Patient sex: M
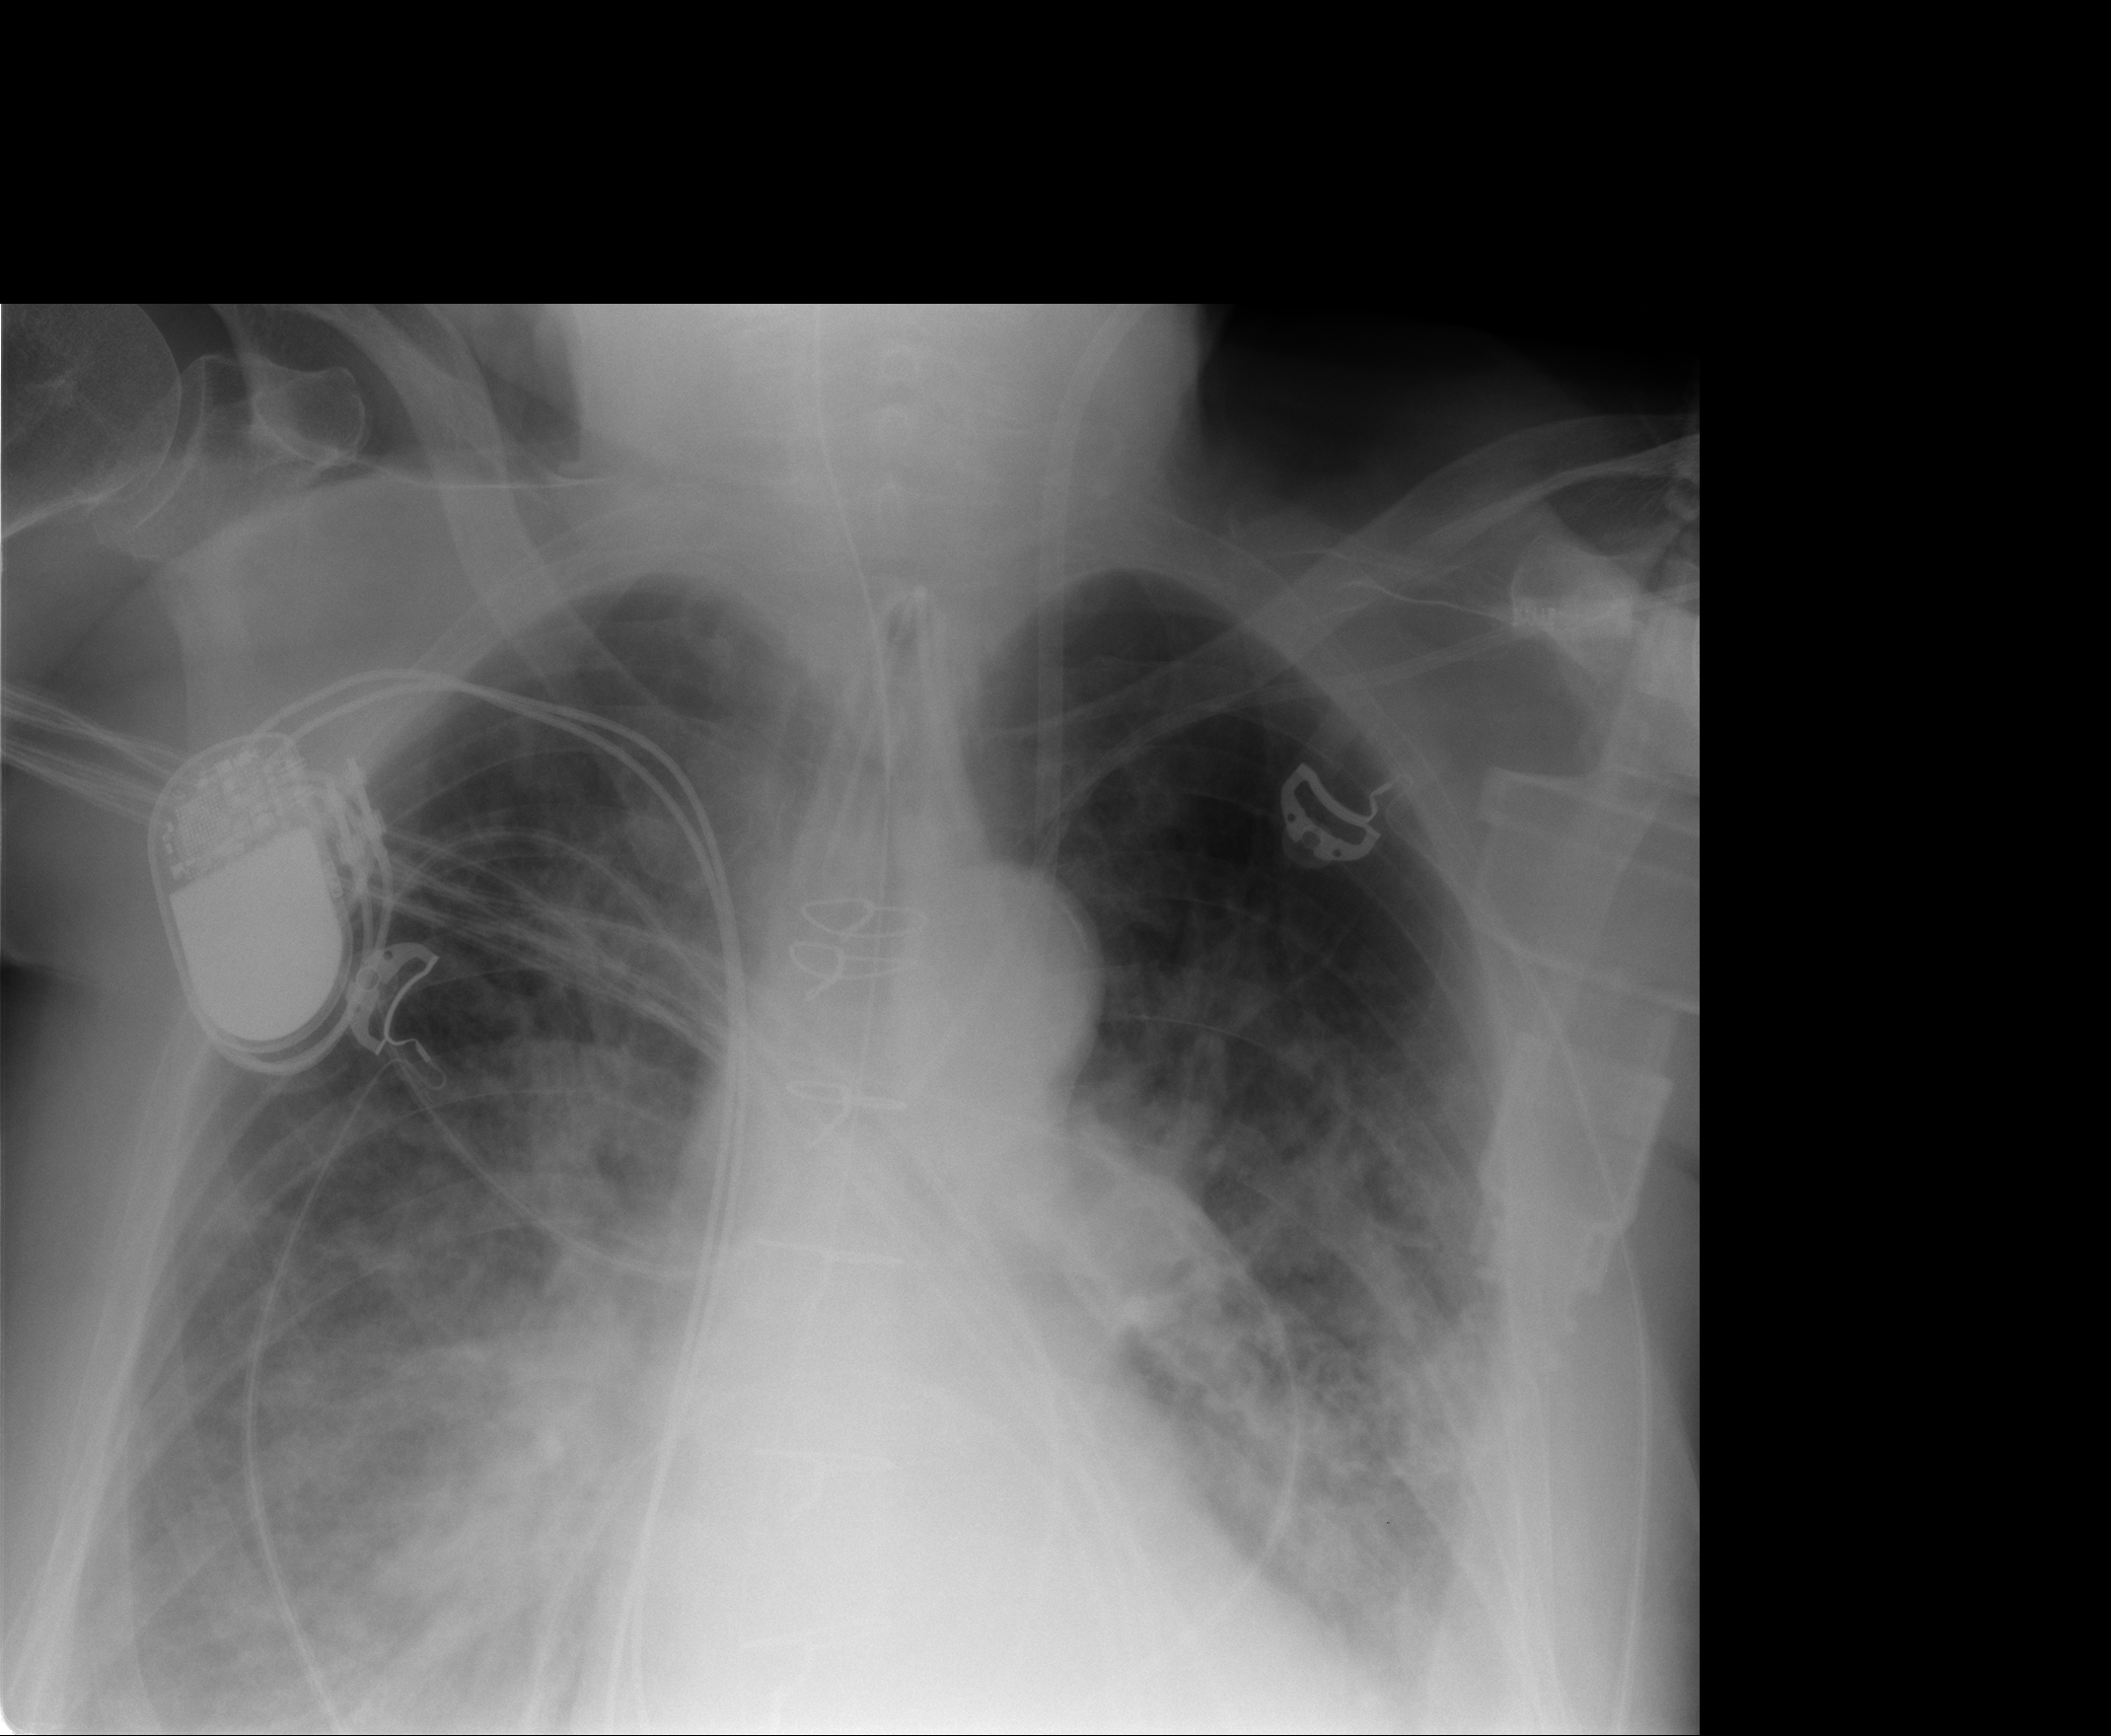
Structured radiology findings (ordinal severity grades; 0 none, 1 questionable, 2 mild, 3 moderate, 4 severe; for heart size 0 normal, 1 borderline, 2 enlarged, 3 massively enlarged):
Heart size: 0
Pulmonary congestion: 3
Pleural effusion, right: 2
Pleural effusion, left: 3
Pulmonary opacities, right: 0
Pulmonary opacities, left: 0
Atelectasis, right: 2
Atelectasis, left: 2